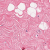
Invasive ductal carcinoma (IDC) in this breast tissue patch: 0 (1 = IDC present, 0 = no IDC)